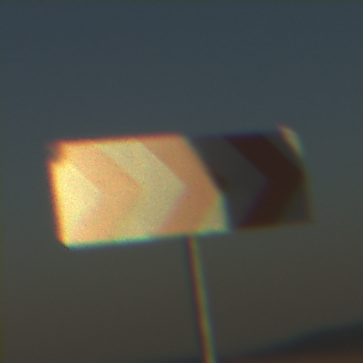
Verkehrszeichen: RichtungstafelnInKurvenGrossLinks
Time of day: SunriseSunset
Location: Outdoor (Nature)
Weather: Clear
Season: NotSpecified
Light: Natural